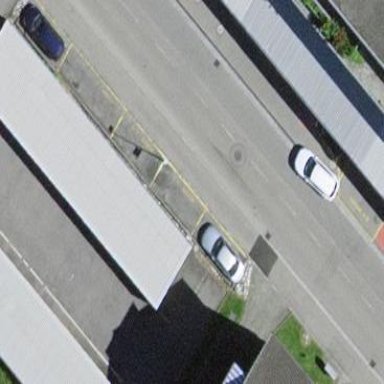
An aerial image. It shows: View of roof of building.